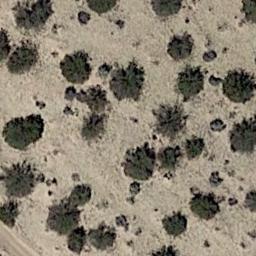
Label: chaparral